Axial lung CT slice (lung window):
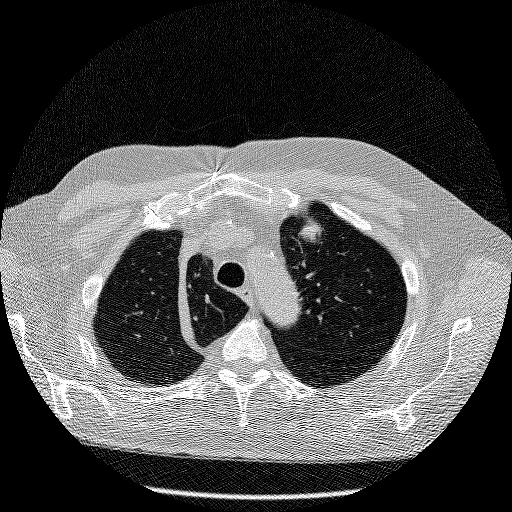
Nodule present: no